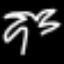
Label: palm tree